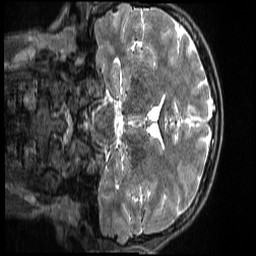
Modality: T2w
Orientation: coronal
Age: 22
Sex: male